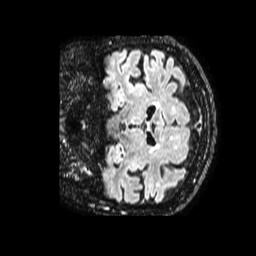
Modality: FLAIR
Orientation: coronal
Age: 75
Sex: female
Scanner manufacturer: philips
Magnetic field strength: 1.5 T
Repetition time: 4.8 s
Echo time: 0.3493 s